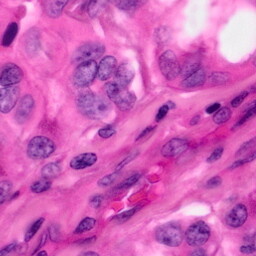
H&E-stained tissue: Pancreatic